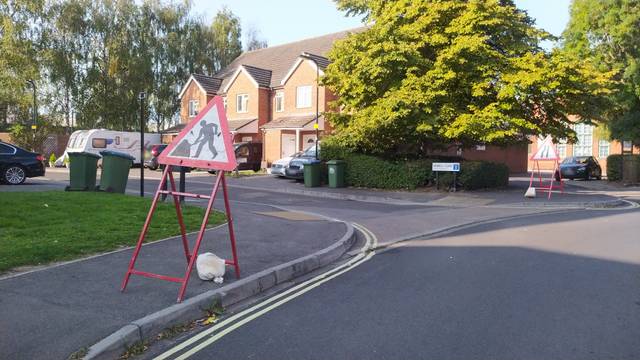
Region: United Kingdom
Coordinates: 50.91, -1.387